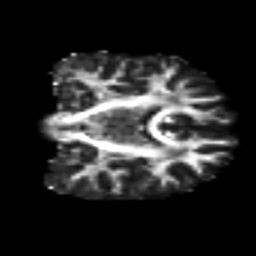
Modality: FA
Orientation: coronal
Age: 35
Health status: ill
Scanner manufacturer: philips
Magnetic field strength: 3 T
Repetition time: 9 s
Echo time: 0.127 s